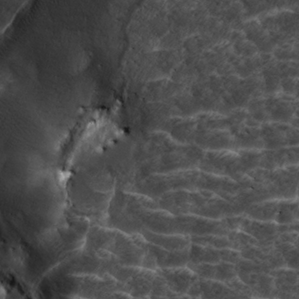
Label: non_frost